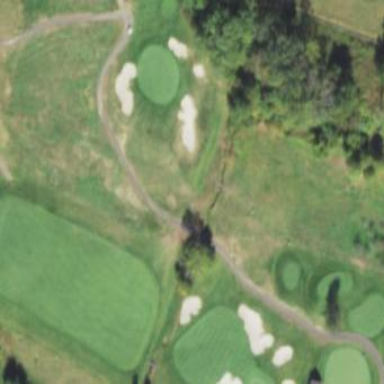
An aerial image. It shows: Area of rough grass used for golf.